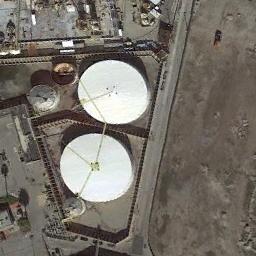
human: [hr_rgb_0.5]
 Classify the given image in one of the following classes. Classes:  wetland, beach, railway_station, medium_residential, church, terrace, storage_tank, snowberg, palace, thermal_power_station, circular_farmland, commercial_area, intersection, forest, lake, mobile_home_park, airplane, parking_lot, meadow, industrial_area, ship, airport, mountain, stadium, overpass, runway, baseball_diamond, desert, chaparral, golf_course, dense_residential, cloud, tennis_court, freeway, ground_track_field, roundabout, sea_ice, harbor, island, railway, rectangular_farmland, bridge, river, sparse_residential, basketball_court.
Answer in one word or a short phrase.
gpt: storage_tank